Question:
I'm trying to implement a user interface like above and looking for a good tutorial to or code sample to learn it. Can someone help me to get this done
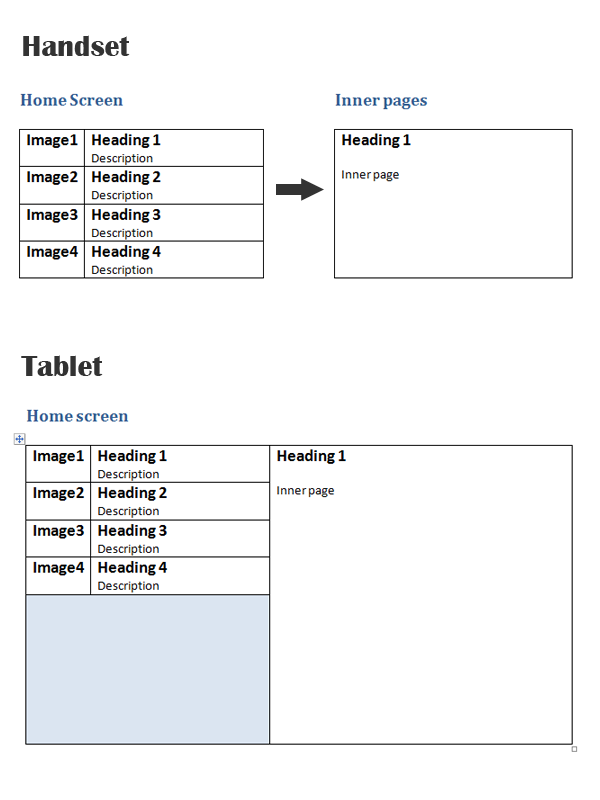
Answer: If you are using Eclipse with ADT installed, you can create a new Activity (or Android Project) and select MasterDetailFlow as the template to be used for that activity. This will contain a Master Detail flow with a simple list of items.
For an advanced list layout, you will need a customized ListView.
Examples:
- <URL>